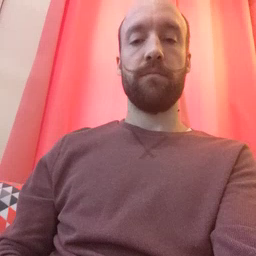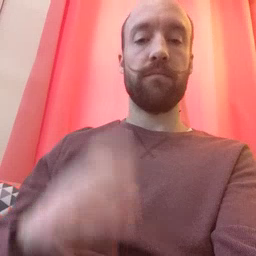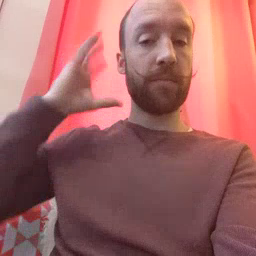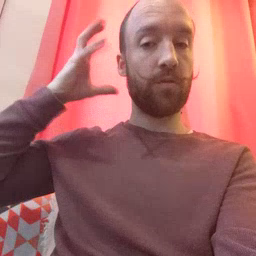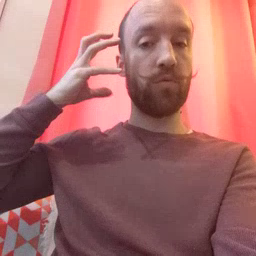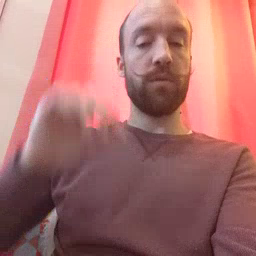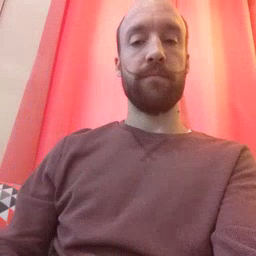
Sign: radio